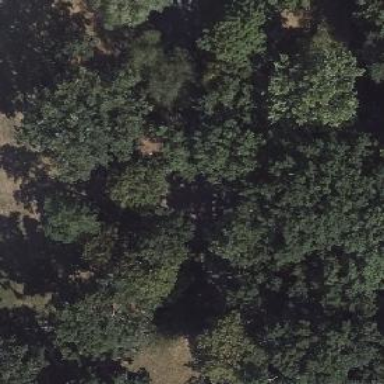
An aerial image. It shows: Deciduous broadleaved tree in park.